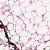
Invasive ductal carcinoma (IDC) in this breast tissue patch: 0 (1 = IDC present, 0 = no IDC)